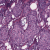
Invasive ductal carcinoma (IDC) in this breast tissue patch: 1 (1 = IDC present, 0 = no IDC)